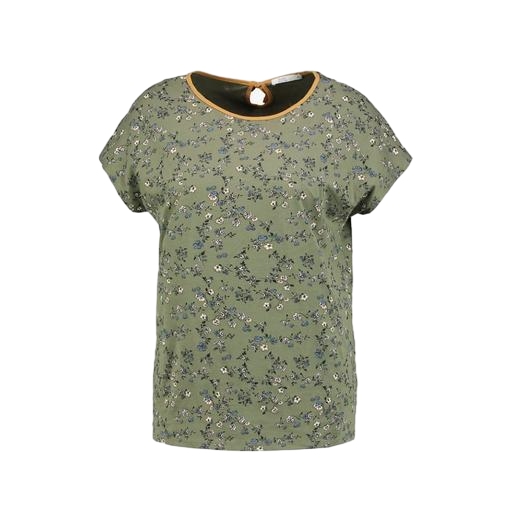
multicolor floral-print t-shirt only macy, green print t-shirt, green blossom t-shirt, white background